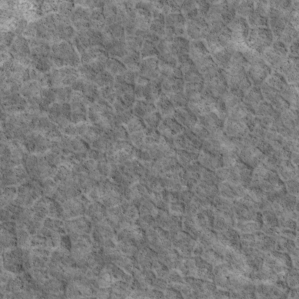
Label: non_frost